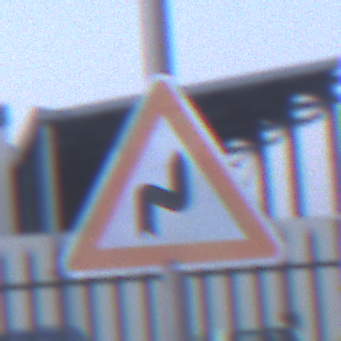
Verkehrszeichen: DoppelkurveRechts
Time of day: SunriseSunset
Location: Outdoor (Suburban)
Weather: PartlyCloudy
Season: NotSpecified
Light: Natural